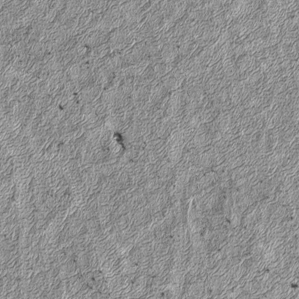
Label: frost